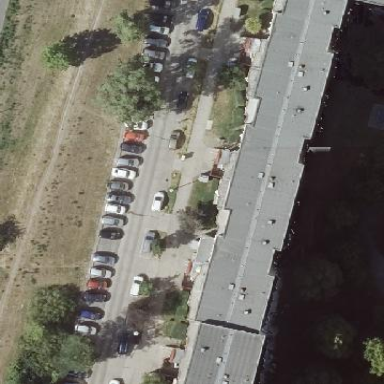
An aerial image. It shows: Apartment building with flat roof.